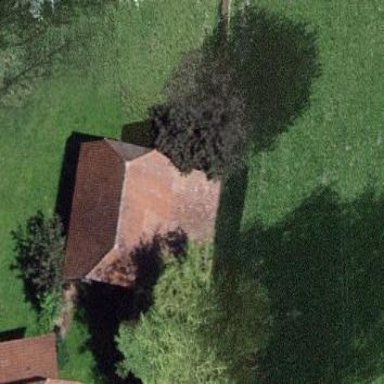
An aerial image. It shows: Barn.